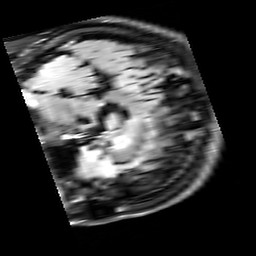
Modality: FLAIR
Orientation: sagittal
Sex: male
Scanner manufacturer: siemens
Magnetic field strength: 3 T
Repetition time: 10 s
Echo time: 0.09 s